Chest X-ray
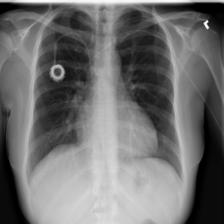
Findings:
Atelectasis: negative
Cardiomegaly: negative
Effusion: negative
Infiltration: negative
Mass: negative
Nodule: negative
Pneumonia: negative
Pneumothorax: negative
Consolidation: negative
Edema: negative
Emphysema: negative
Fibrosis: negative
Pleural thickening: negative
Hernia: negative